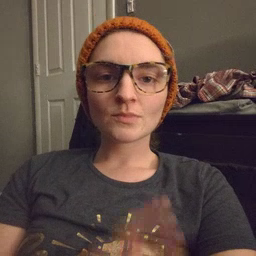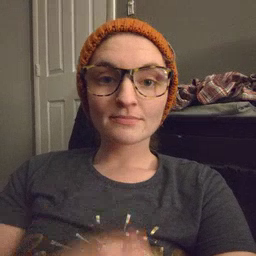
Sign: red